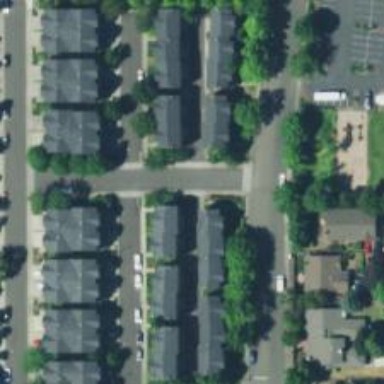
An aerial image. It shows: Living street.